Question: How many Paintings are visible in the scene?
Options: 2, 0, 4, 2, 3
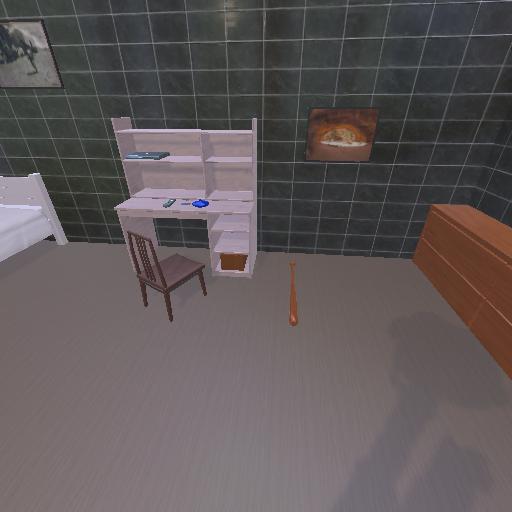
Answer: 2